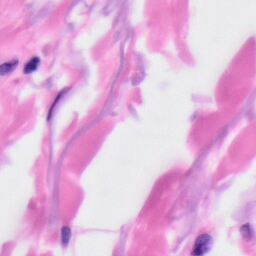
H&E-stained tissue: Skin